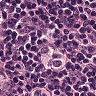
Metastatic tissue present: yes